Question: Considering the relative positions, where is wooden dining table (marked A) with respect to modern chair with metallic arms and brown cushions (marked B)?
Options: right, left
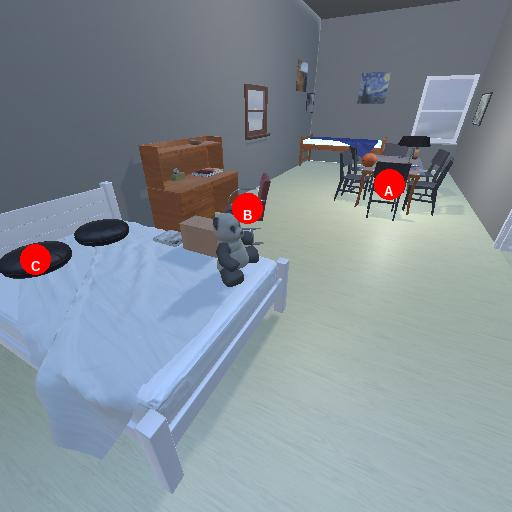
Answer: right